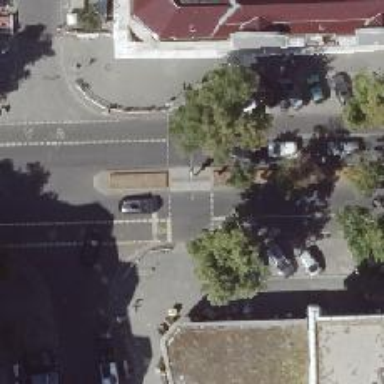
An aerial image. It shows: Footway located on traffic island.